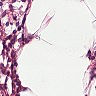
Metastatic tissue present: no